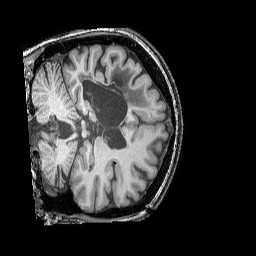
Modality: T1w
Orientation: coronal
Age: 31
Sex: female
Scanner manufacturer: siemens
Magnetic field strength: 3 T
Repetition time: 2.25 s
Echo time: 0.00411 s